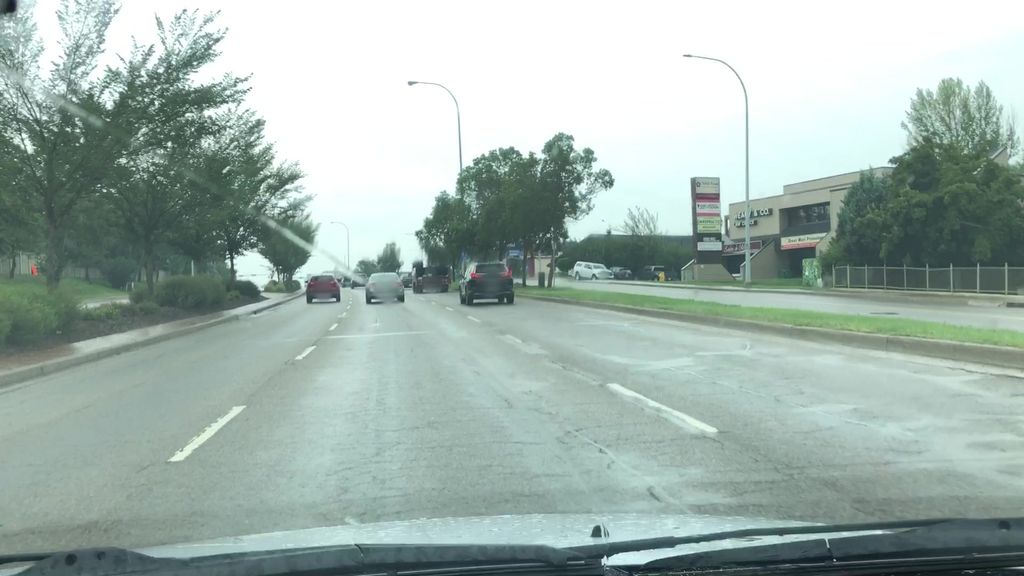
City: edmonton